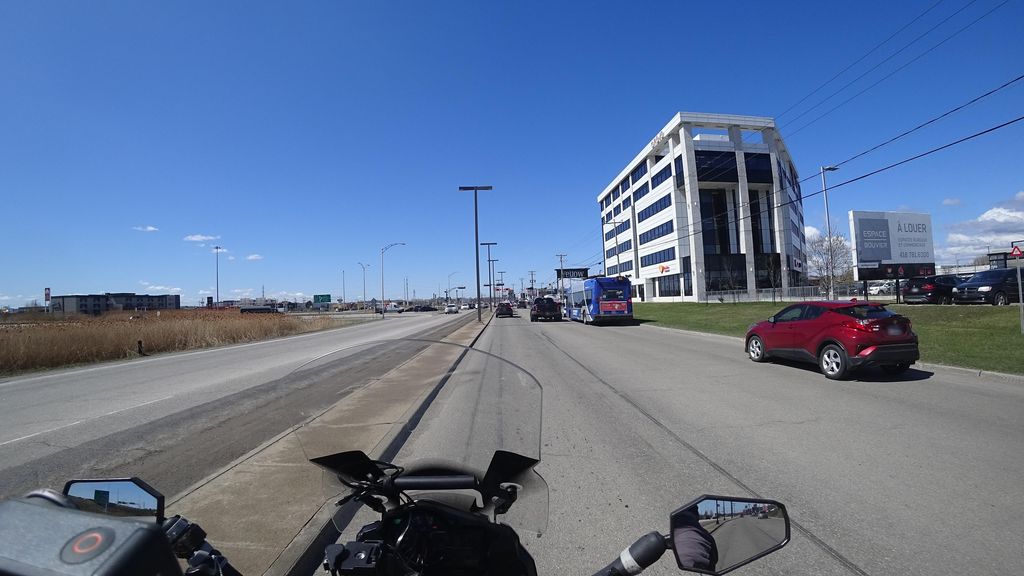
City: quebec_city